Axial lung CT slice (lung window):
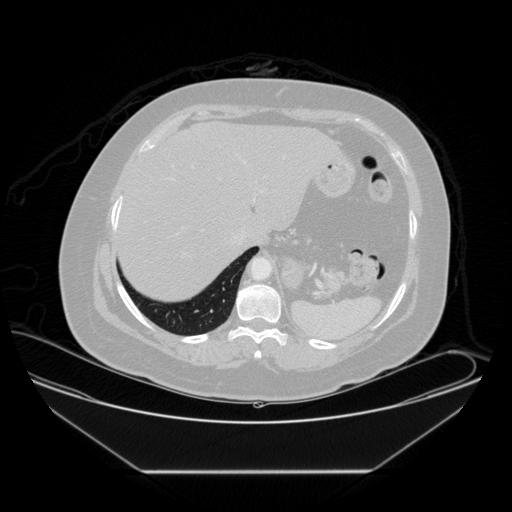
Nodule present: no